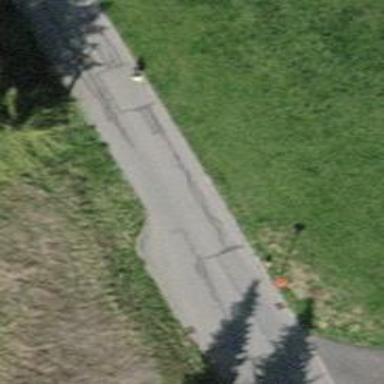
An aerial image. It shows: Traffic calming feature called choker.